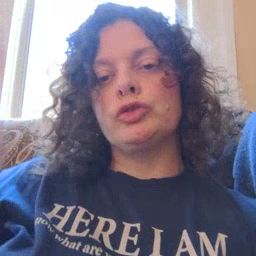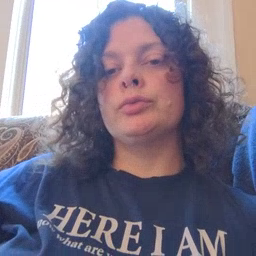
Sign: garbage